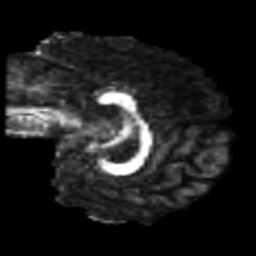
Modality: FA
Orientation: sagittal
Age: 21
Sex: male
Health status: healthy
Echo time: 0.074 s